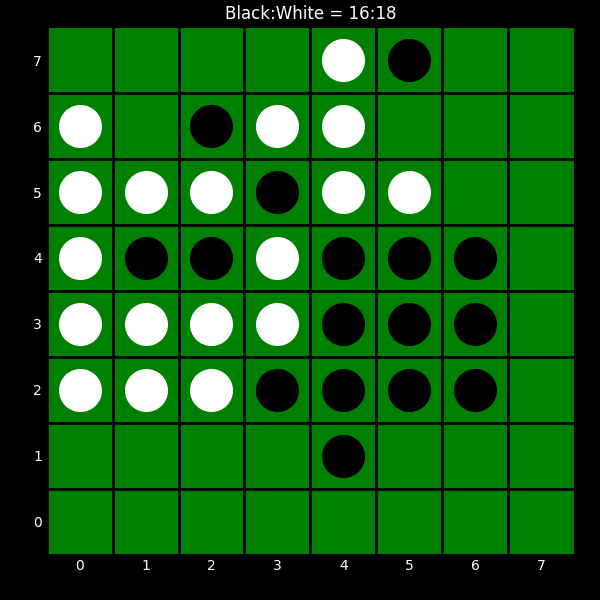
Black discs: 16
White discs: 18